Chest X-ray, AP view. Patient: 42 years old, sex F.
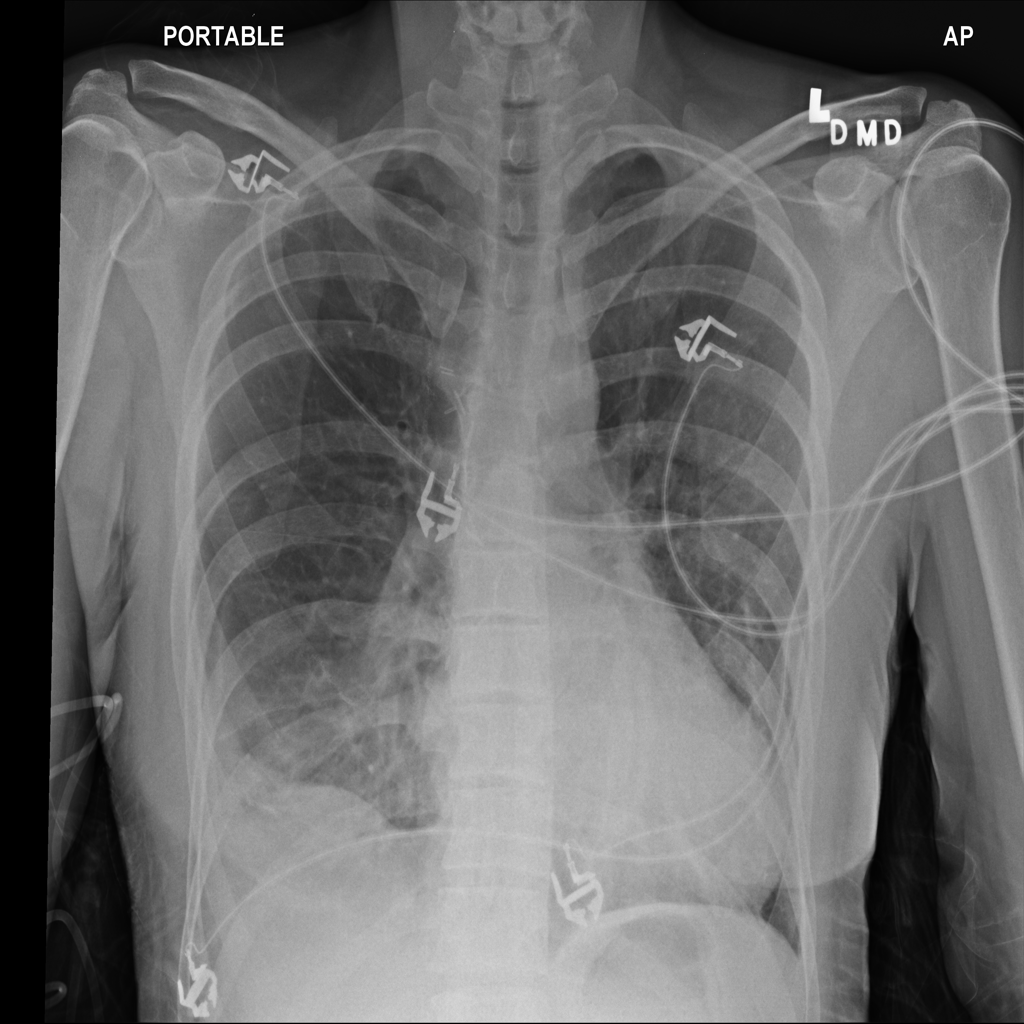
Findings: Effusion, Pneumothorax